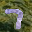
Label: 7